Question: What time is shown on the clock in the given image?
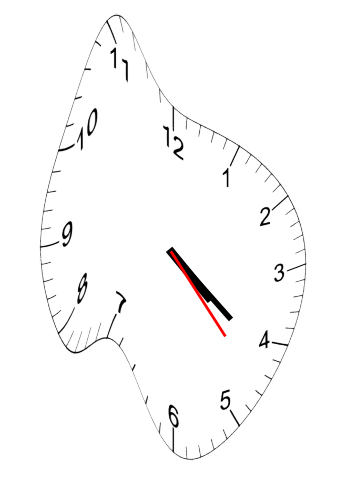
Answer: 04:21:23